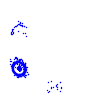
Particle: electron